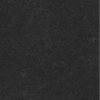
Label: dusty